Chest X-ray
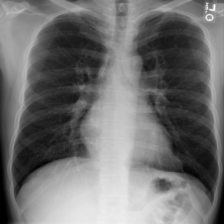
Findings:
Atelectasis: negative
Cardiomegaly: negative
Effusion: negative
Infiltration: negative
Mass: negative
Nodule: negative
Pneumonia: negative
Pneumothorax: negative
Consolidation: negative
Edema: negative
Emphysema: negative
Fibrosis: negative
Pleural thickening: negative
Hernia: negative